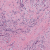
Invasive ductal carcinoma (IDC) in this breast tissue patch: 1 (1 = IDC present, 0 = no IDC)